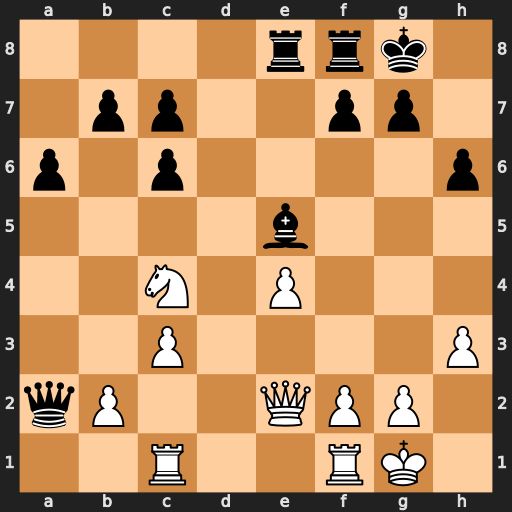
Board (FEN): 4rrk1/1pp2pp1/p1p4p/4b3/2N1P3/2P4P/qP2QPP1/2R2RK1
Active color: w
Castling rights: -
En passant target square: -
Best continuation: Ra1 Qb3 Ra3 Qb5 Ra5